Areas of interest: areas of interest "Home Furnishing and Building Materials Market"
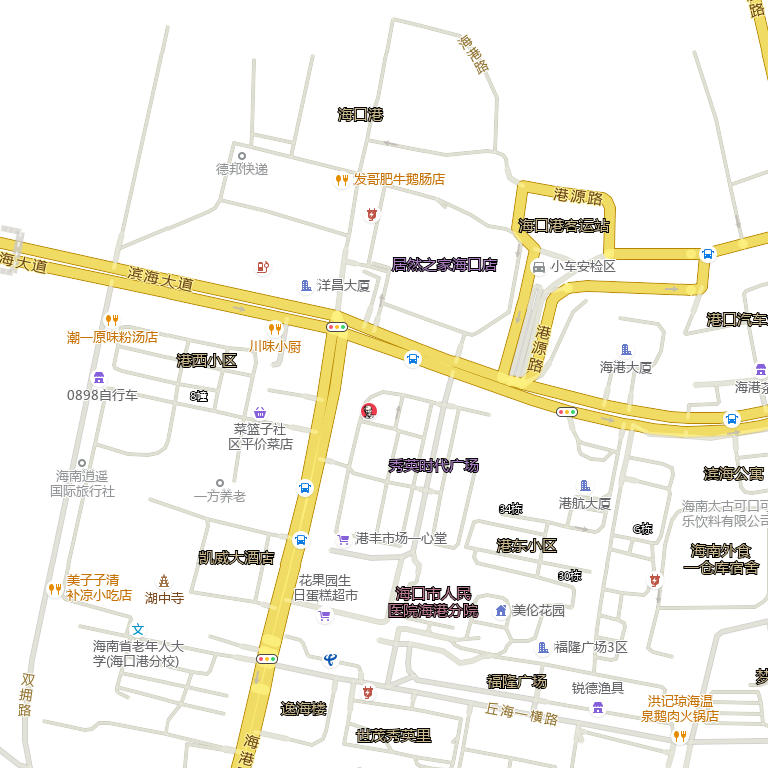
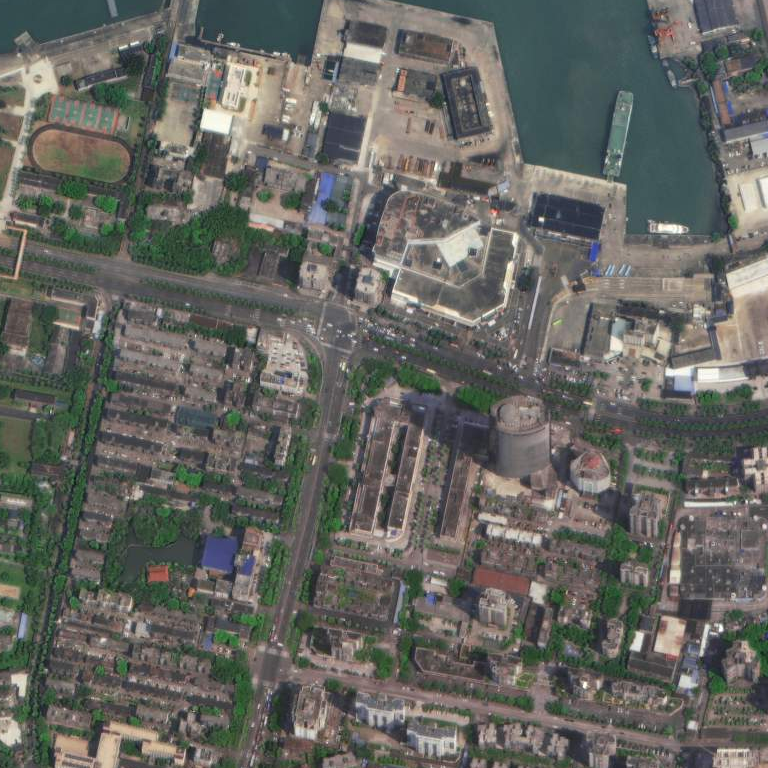